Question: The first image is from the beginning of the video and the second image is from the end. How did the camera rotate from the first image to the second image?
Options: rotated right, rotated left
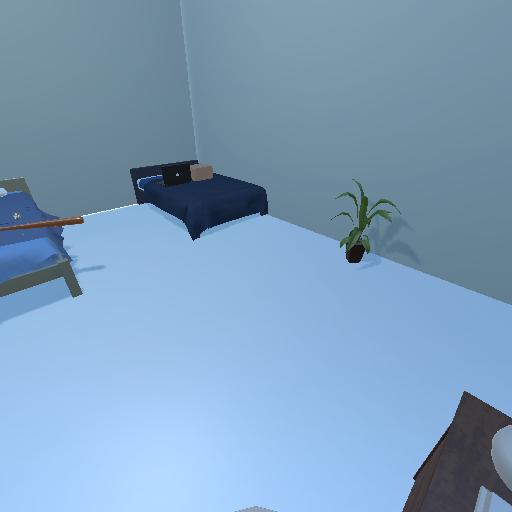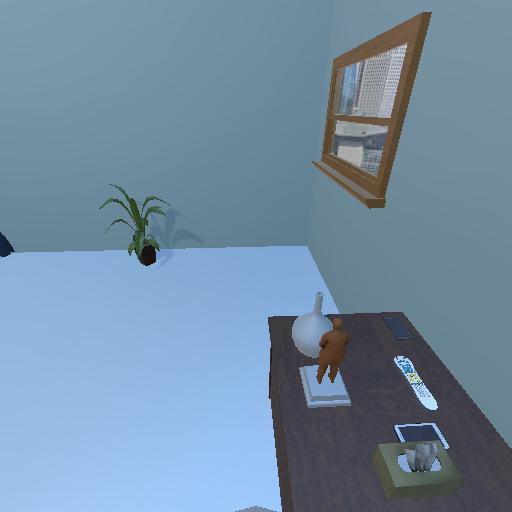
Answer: rotated right